Question: My app takes a picture, crops it, then plays around with filters before saving it using NSCoding. If I try to take 4-5 pictures in a row the app will crash with no error messsage. I really have no idea how to debug this. I'm guessing it's a memory issue but obviously there is no 'release' in iOS 5 with ARC. I've added a picture that didn't tell me much but maybe it can help.

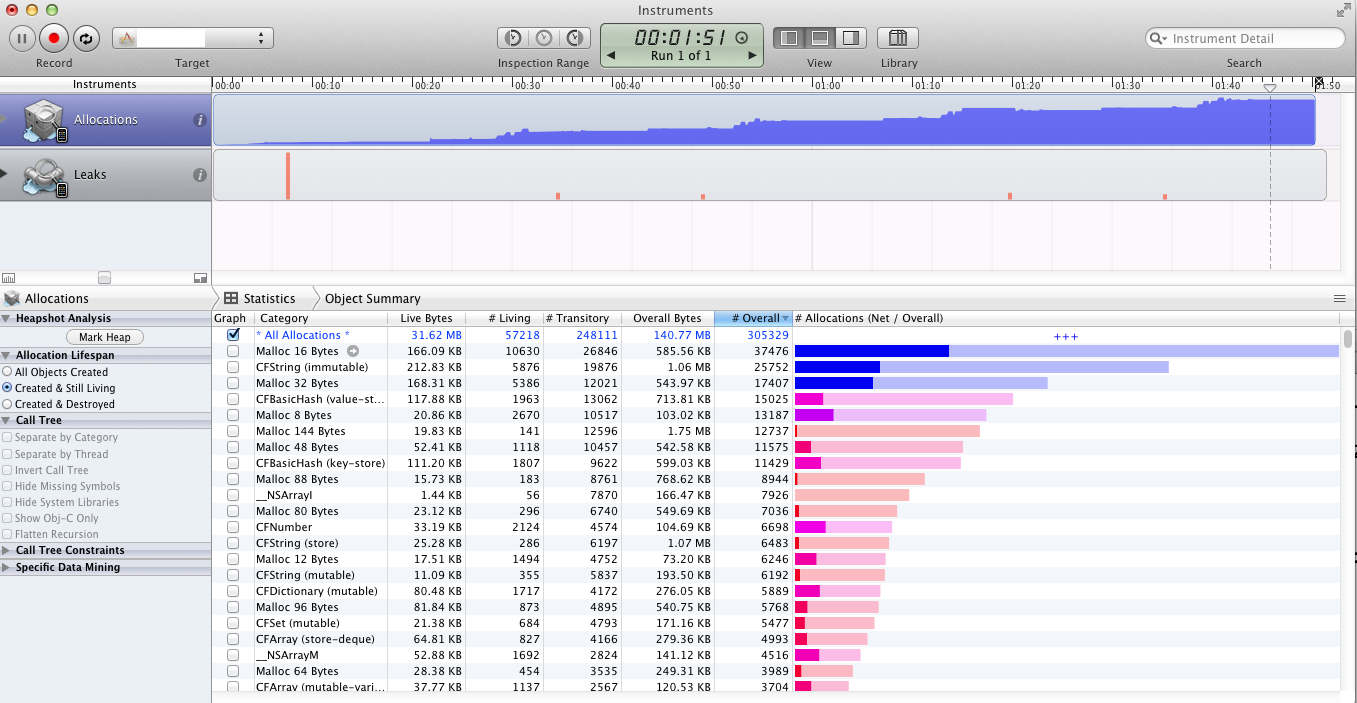
Answer: Your app obviously (as the image shows) allocates more and more memory without releasing it again when it is not needed any more and you have quite a few (large) memory leaks.
Check your memory management and make sure e.g. image data that is saved to disk, not shown anywhere is also released.